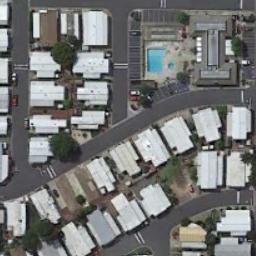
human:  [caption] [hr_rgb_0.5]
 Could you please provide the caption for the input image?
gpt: The dense mobile home park has some neatly arranged mobile homes and a swimming pool and some roads go through the mobile home park  .

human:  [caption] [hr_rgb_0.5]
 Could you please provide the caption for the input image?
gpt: There are lots of houses in the mobile home park .

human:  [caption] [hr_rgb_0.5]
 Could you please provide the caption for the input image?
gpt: The roof of most mobile homes is white .

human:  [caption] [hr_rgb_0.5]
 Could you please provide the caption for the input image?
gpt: The mobile home park is on the open place next to the parking lot .

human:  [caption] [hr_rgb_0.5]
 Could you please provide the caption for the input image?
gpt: There are many white buildings arranged neatly on the mobile home park .